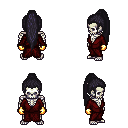
a pixel art fantasy rpg character, male body template, skeleton, red robe, metal pants, raven extra-long topknot hairstyle, gold gloves, four views (front, back, left, right), 2x2 character sprite sheet, small pixel art, hard edges, no anti-aliasing